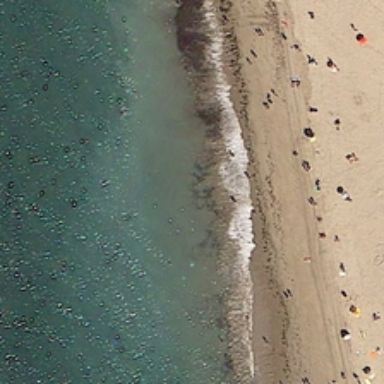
Many people are in a piece of yellow beach near an ocean .